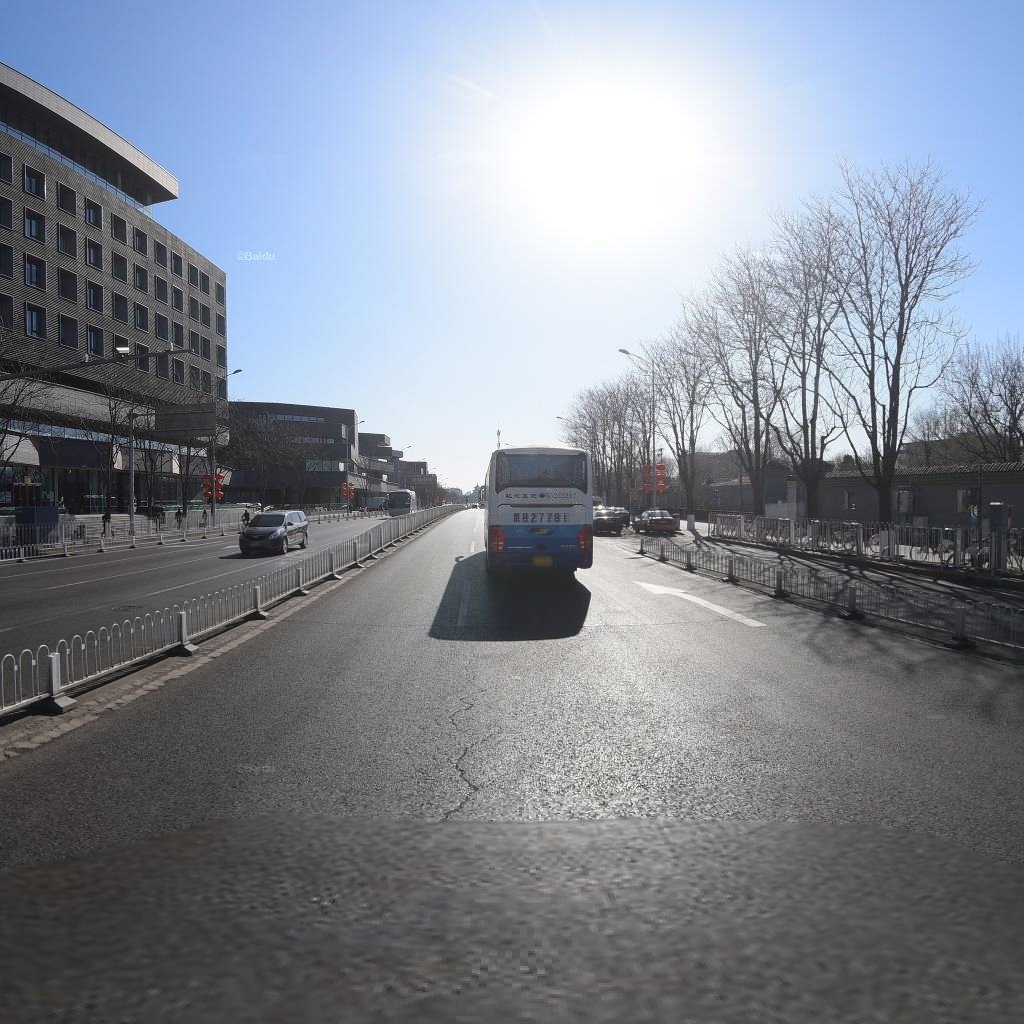
Region: Dongcheng
Road damage annotations: transverse crack, transverse crack, longitudinal crack, manhole cover